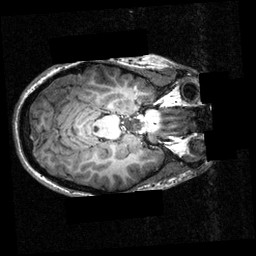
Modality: T1w
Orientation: axial
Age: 23
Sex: female
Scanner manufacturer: siemens
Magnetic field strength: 3.951 T
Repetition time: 1.5 s
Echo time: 0.00335 s